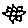
Label: flower